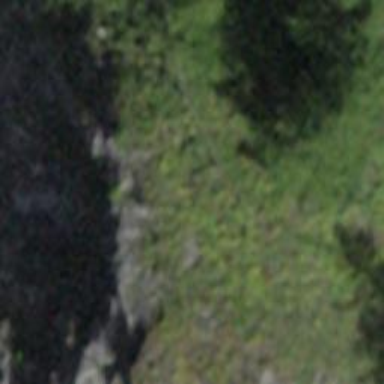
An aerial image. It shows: Natural cliff.